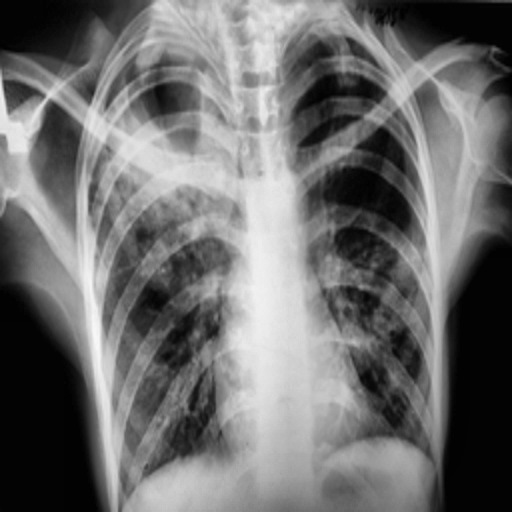
Finding: TUBERCULOSIS